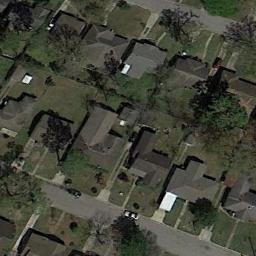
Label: medium_residential